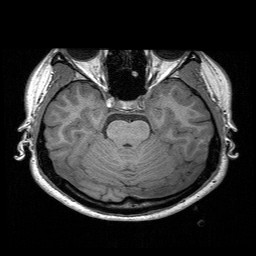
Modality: T1w
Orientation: coronal